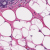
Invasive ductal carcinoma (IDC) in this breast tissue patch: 0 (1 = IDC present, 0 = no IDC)